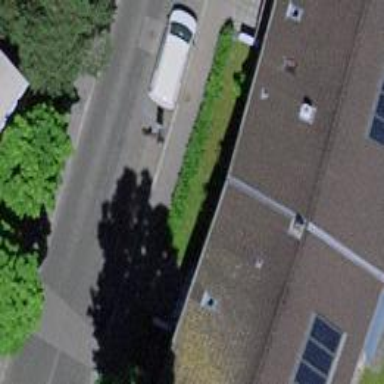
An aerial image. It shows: Bicycle rental service.